Interaction volume radius: 5 \u00c5
Interaction volume height: 10 \u00c5
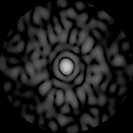
Disorder parameter: 0.8353